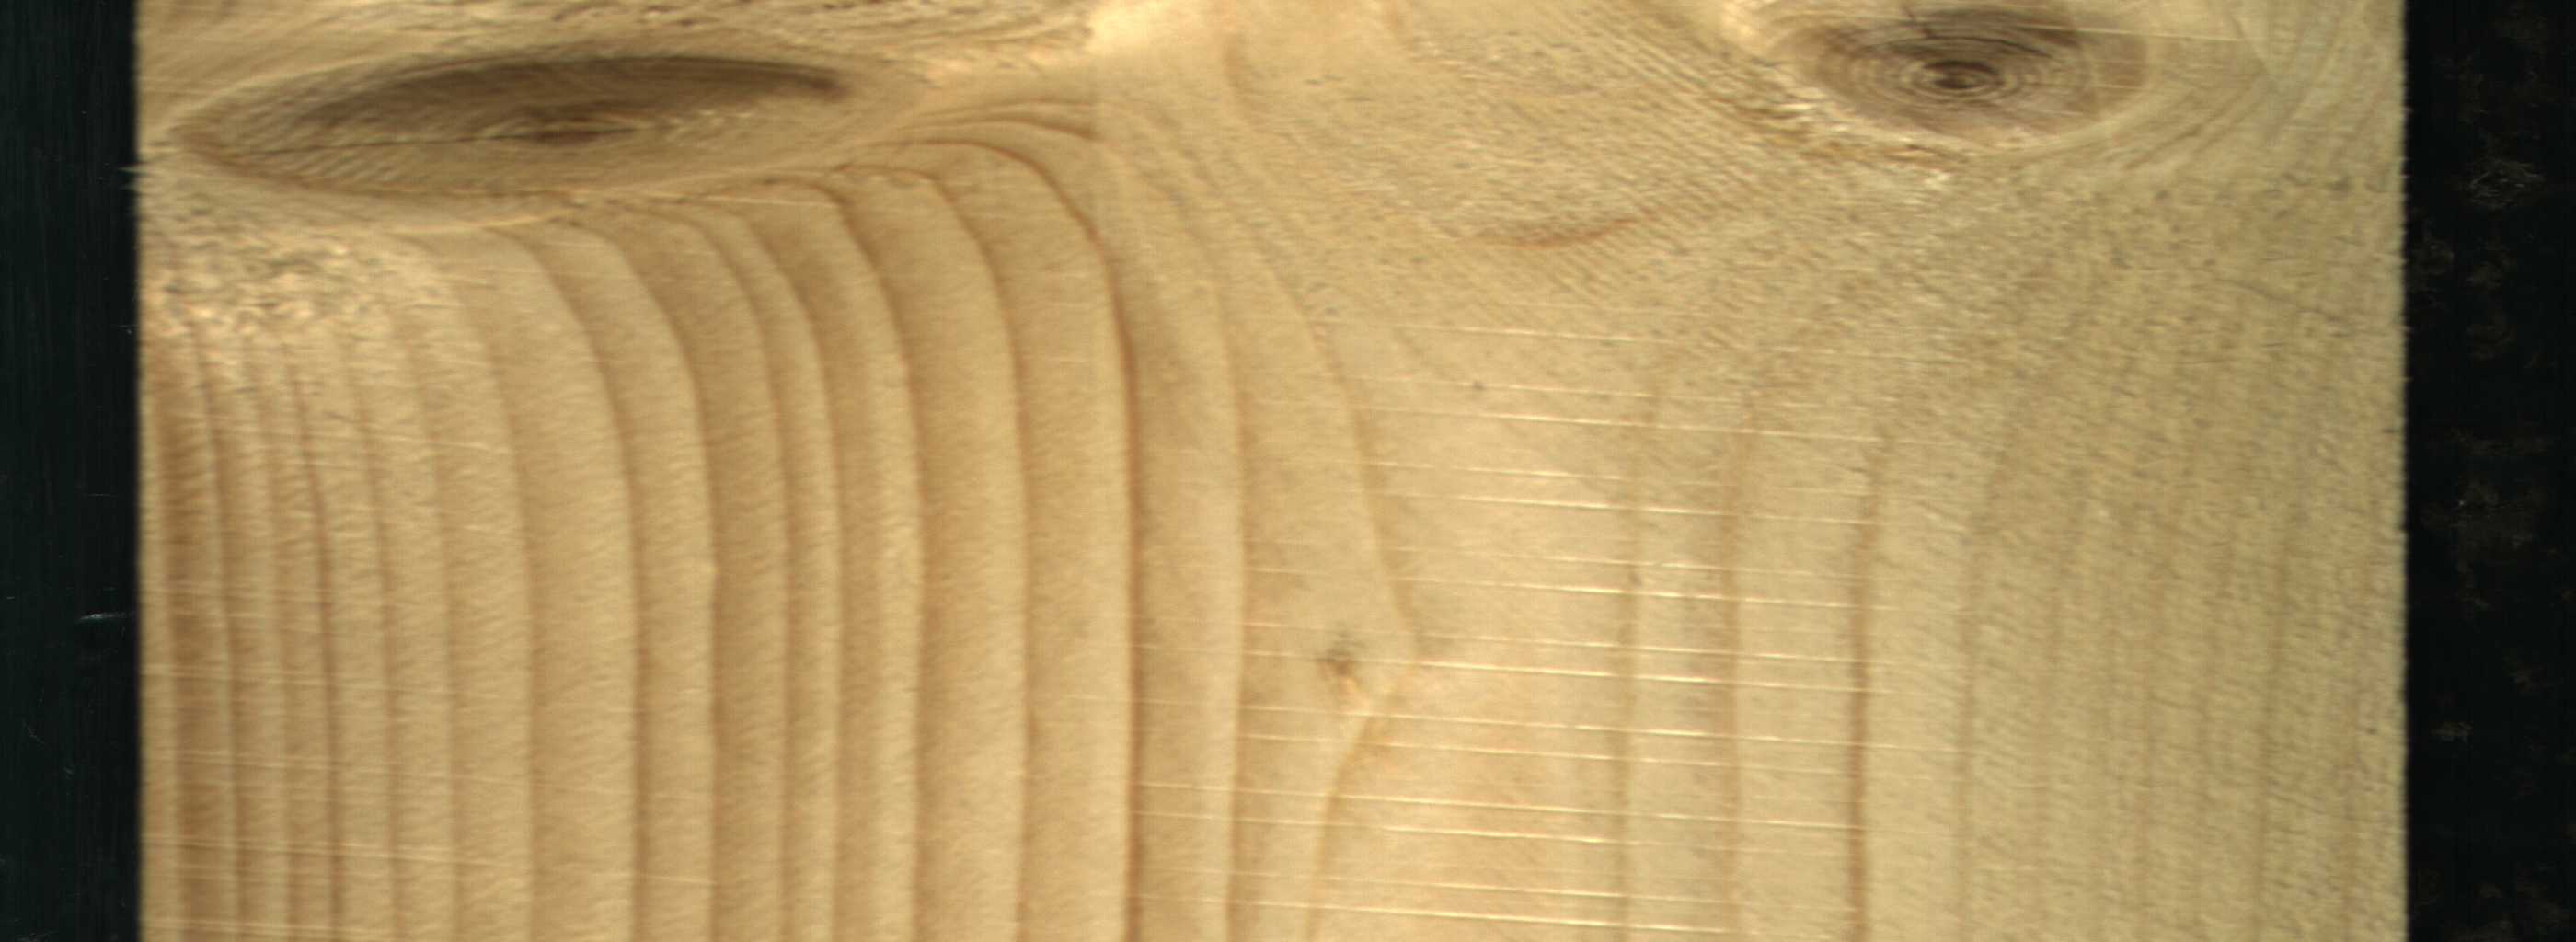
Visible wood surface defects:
knot_with_crack
Live_Knot